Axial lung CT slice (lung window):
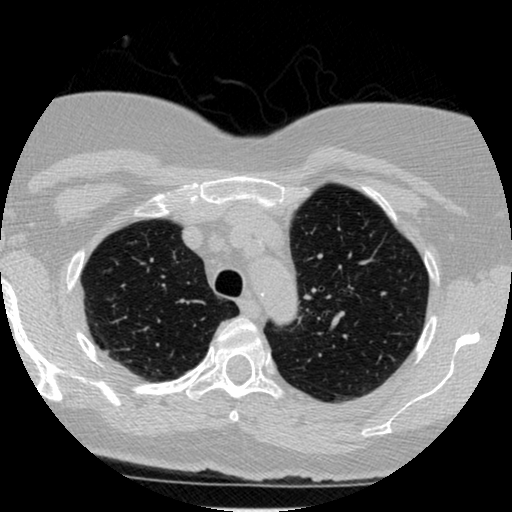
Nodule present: no